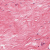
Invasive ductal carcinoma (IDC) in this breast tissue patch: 0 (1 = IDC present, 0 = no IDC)